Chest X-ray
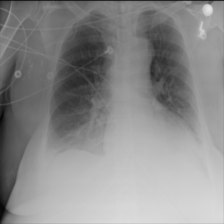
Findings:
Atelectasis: positive
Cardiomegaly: negative
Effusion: negative
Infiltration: negative
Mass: negative
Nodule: negative
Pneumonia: negative
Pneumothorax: negative
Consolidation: negative
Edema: negative
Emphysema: negative
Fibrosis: negative
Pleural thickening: negative
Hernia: negative